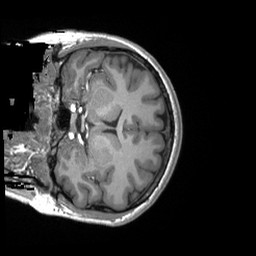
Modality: T1w
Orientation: coronal
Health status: ill
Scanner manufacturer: siemens
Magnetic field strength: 3 T
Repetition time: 2.3 s
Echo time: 0.00243 s